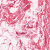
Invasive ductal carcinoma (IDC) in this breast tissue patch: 0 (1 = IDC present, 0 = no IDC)